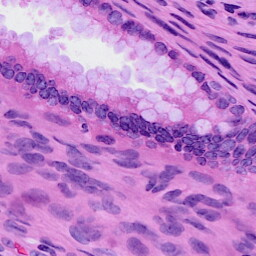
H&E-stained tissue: Cervix